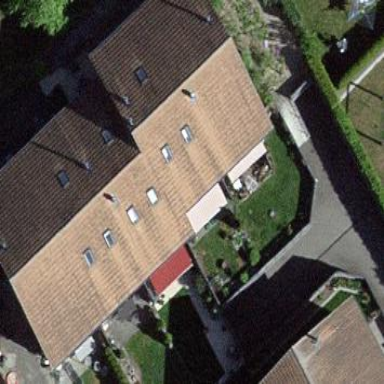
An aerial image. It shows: Residential building.